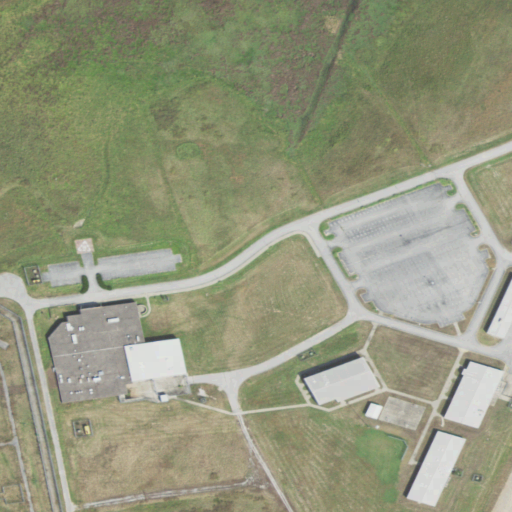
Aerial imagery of plain(s) in Illinois named Hogskin Bottoms containing pasture, low intensity development, medium intensity development, open development, high intensity development, herbaceous wetlands, and cultivated crops